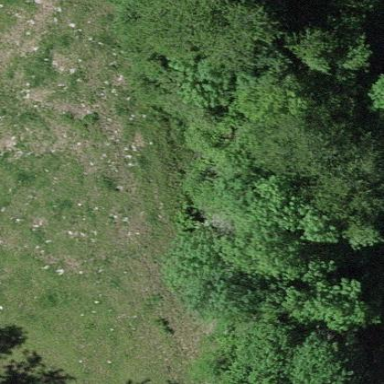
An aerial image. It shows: Forest area.